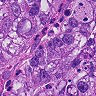
Metastatic tissue present: yes